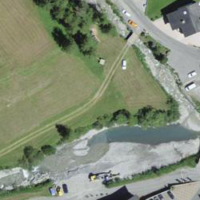
EUNIS habitat code: 26
Species observed at this site:
Vicia sepium